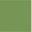
Piece: xx